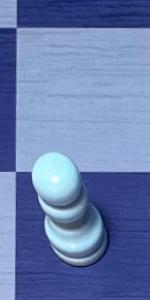
Label: Pawn_White